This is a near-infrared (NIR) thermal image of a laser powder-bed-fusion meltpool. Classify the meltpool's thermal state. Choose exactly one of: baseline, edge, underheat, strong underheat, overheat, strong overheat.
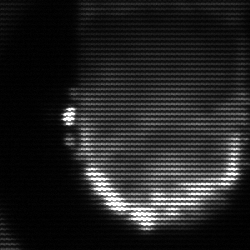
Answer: baseline